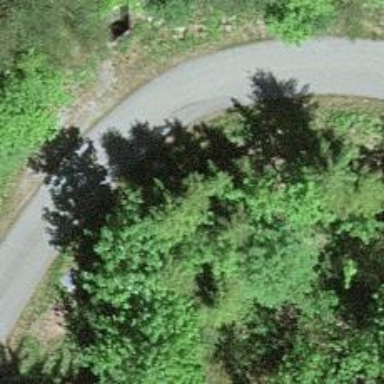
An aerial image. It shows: Culvert tunnel.